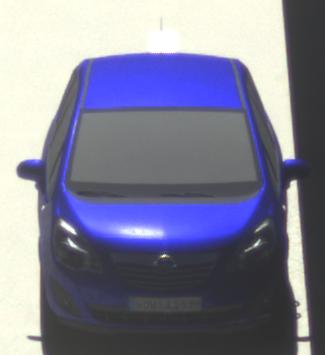
Make: Opel
Model: Meriva 1.4
Detailed model: Meriva (B)
Model produced from: 2010/05
Model produced until: 2013/11
Doors: 5
Color: blue
Road condition: dry road
Daytime: midday
Contrast: high contrast